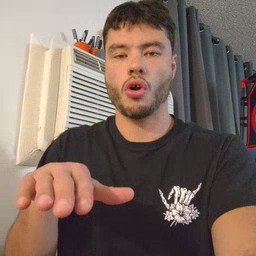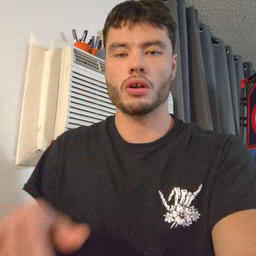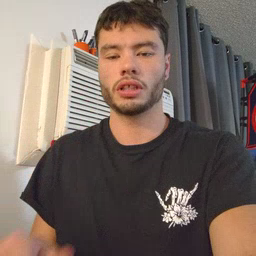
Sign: on